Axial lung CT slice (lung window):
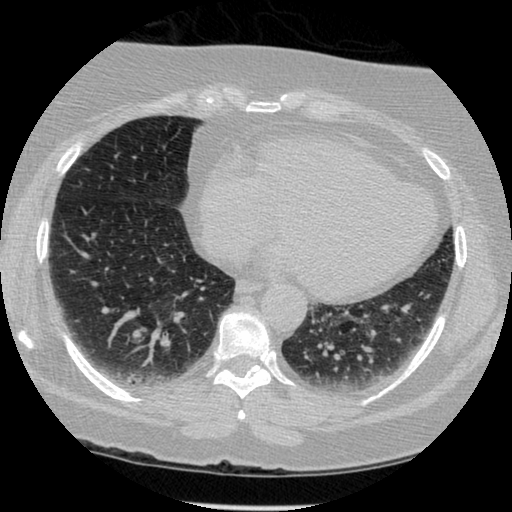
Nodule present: no